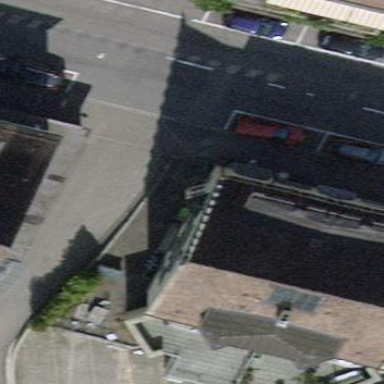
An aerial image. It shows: Beige building with gabled brown roof.